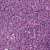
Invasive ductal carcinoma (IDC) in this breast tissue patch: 1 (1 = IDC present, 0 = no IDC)